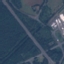
Land use / land cover: Highway